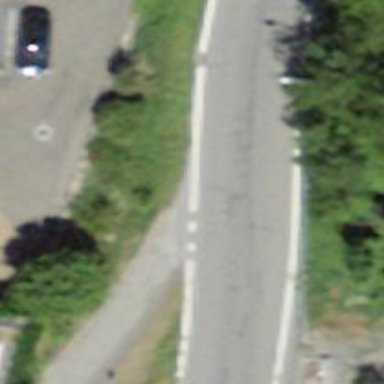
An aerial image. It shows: Alleyway designated as service road.